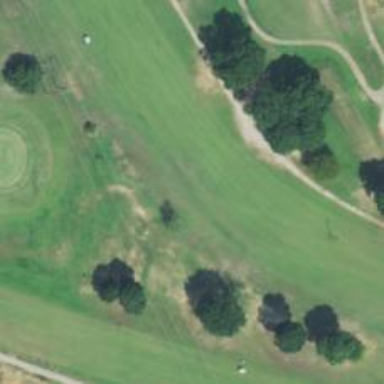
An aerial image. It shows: Golf hole.